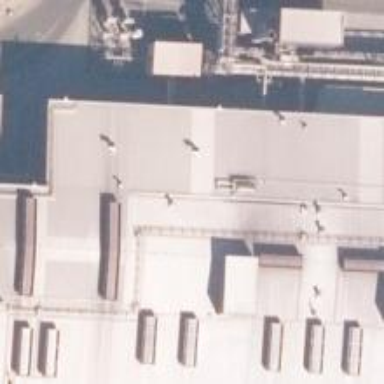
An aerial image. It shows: Factory building.